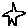
Label: star